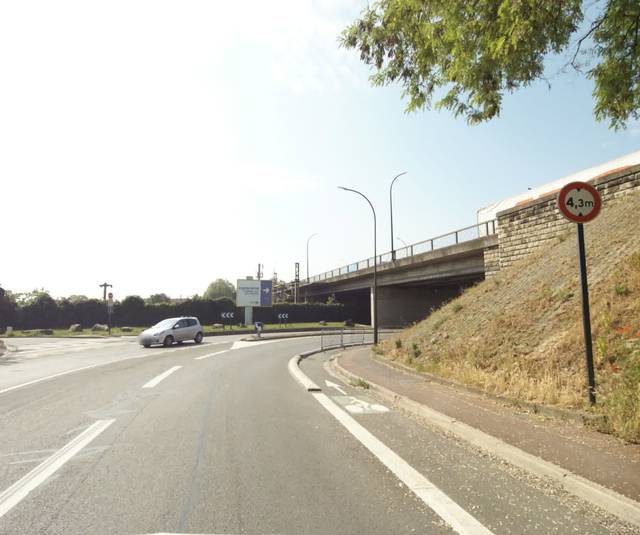
Region: France
Coordinates: 48.952, 2.236